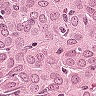
Metastatic tissue present: yes